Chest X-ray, AP view. Patient: 79 years old, sex M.
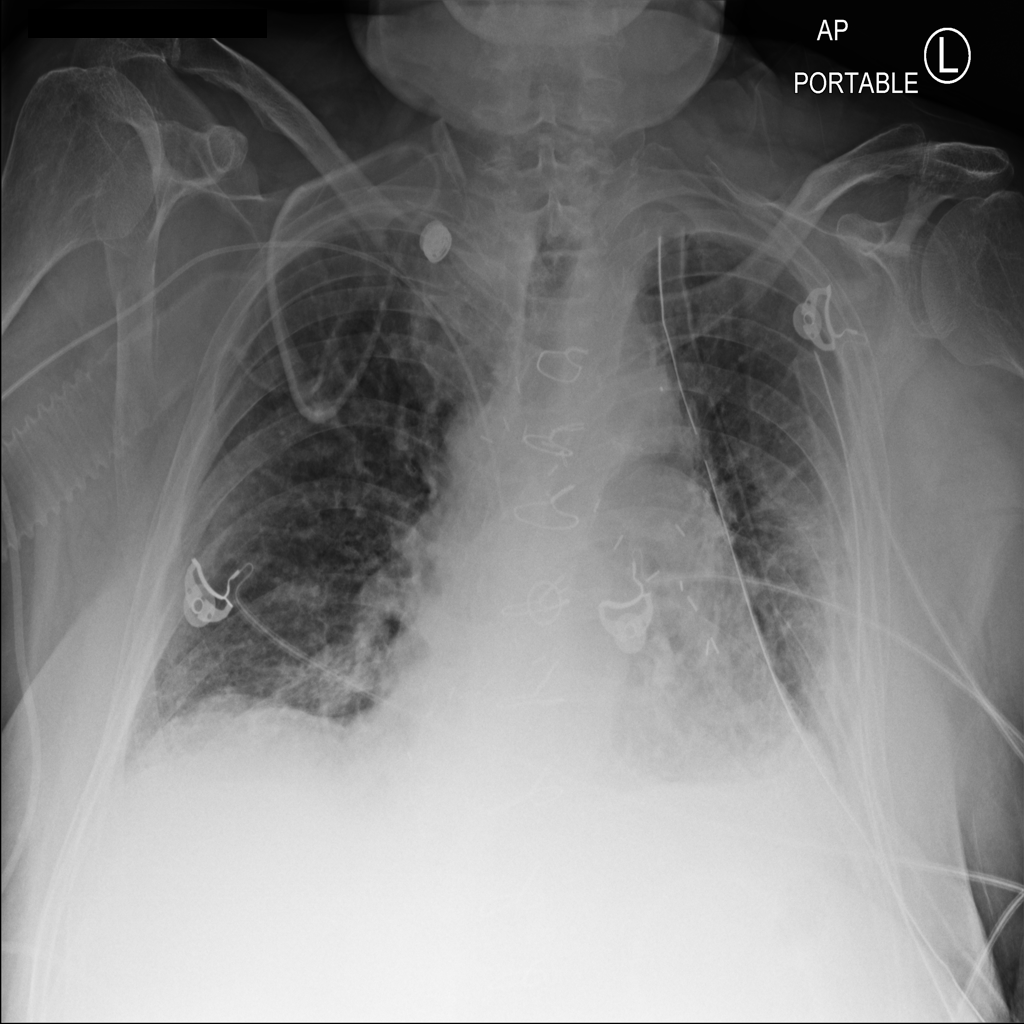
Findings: No Finding